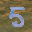
Label: 5